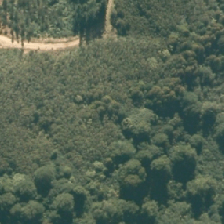
Land cover: manuka_kanuka